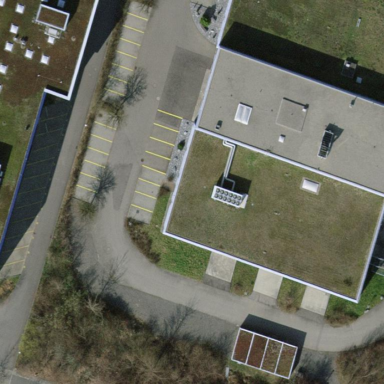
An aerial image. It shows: Office building with flat roof.